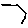
Label: hexagon